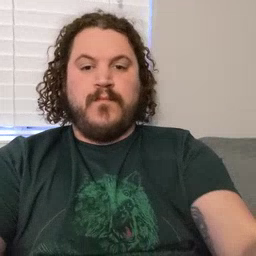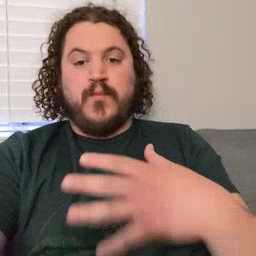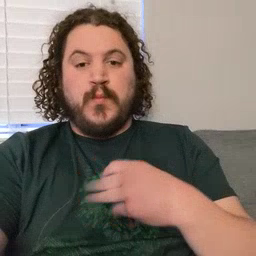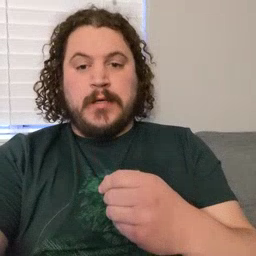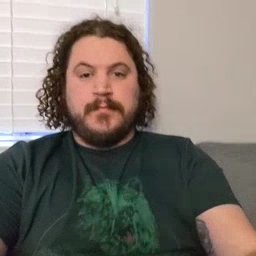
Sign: white